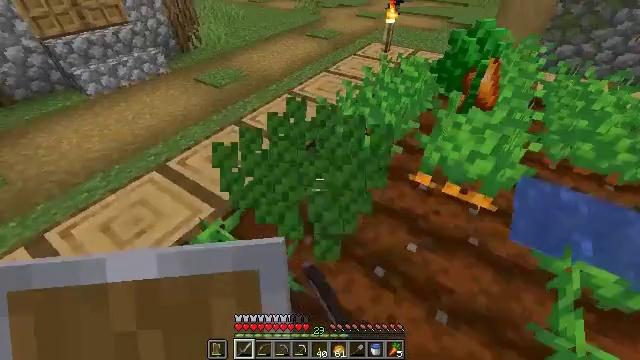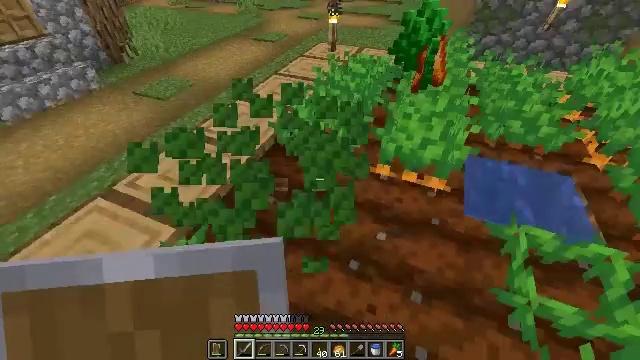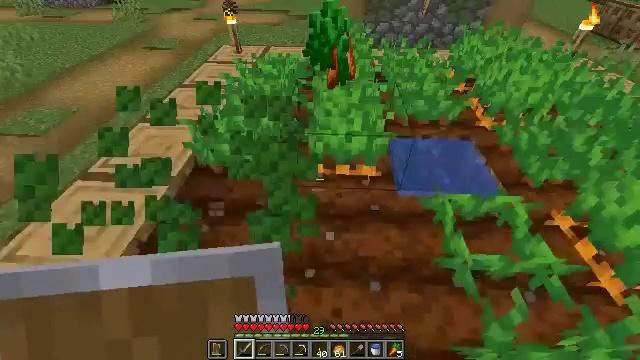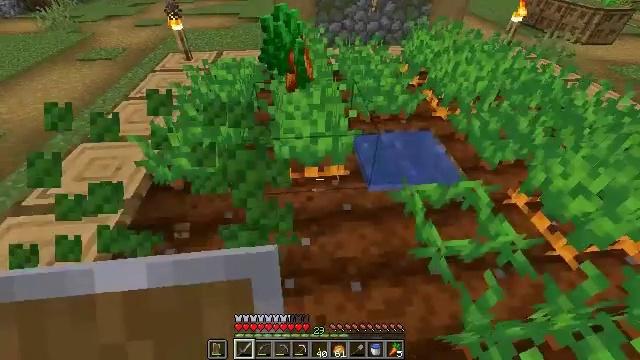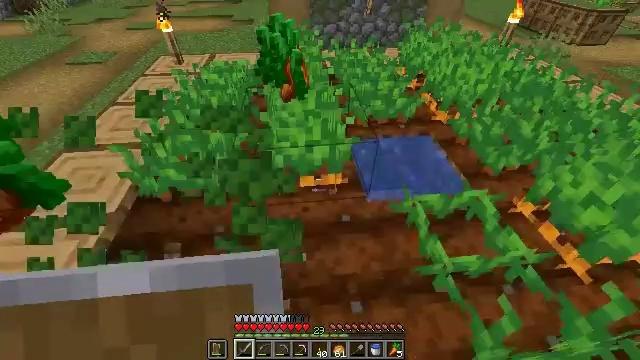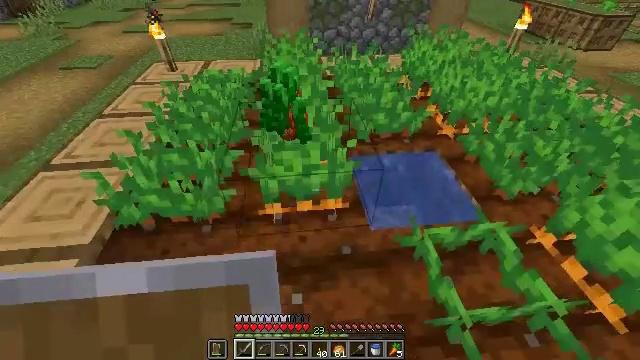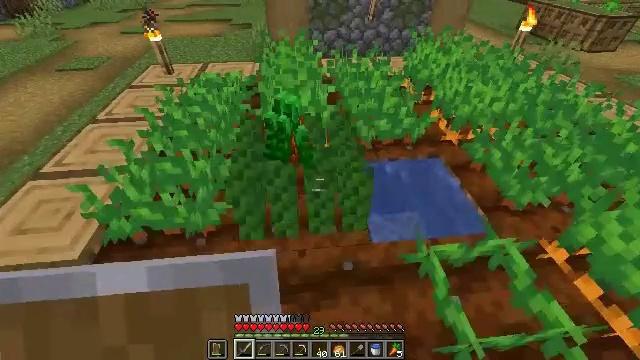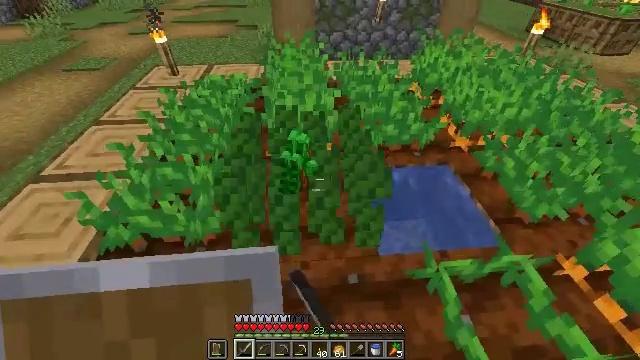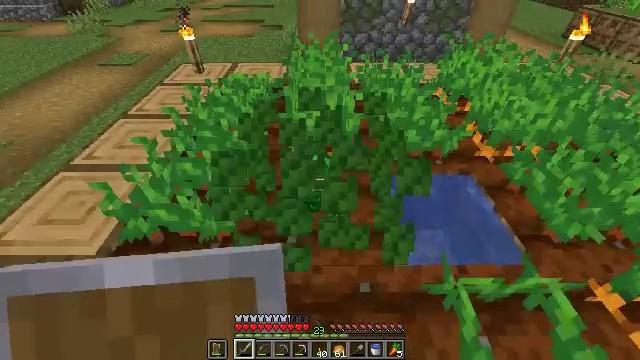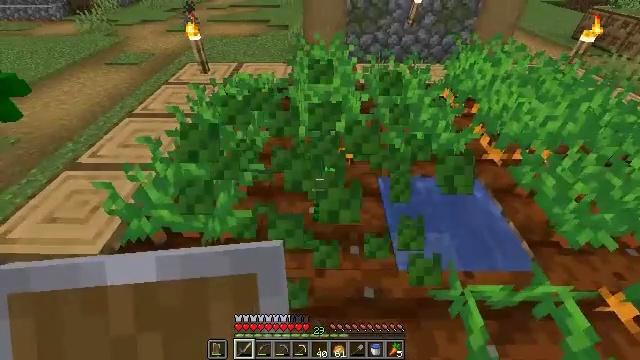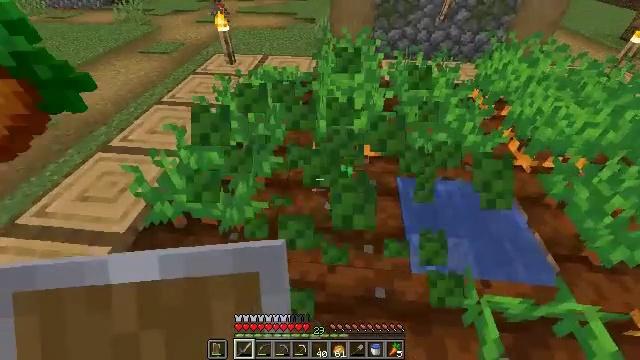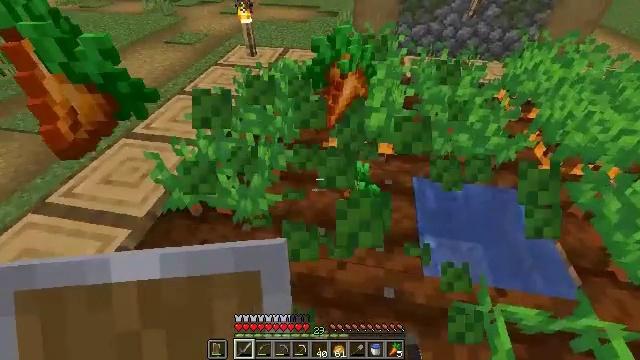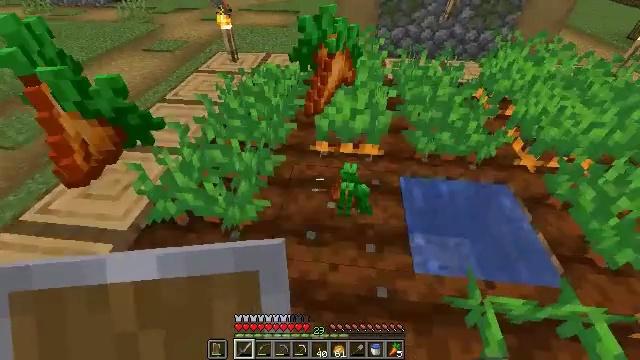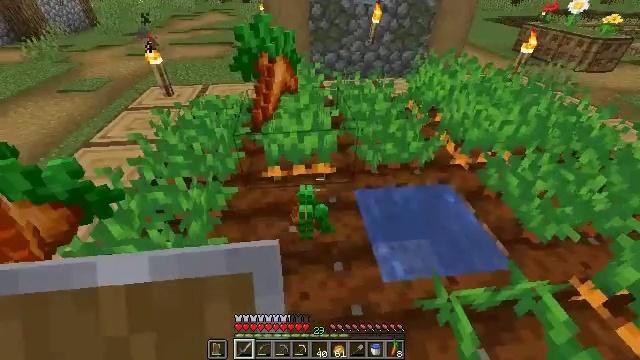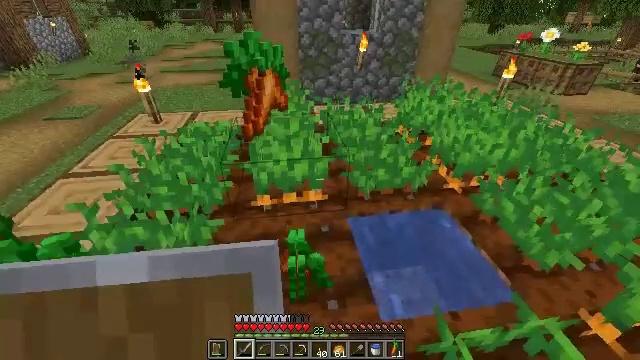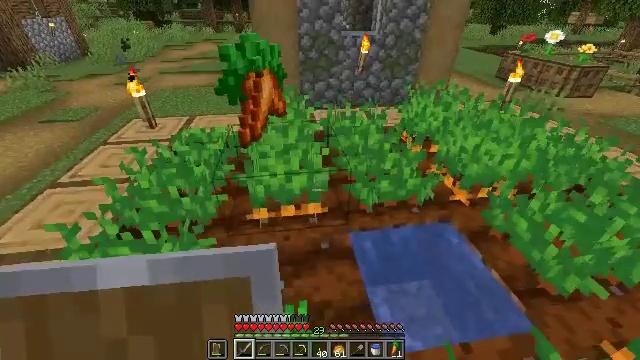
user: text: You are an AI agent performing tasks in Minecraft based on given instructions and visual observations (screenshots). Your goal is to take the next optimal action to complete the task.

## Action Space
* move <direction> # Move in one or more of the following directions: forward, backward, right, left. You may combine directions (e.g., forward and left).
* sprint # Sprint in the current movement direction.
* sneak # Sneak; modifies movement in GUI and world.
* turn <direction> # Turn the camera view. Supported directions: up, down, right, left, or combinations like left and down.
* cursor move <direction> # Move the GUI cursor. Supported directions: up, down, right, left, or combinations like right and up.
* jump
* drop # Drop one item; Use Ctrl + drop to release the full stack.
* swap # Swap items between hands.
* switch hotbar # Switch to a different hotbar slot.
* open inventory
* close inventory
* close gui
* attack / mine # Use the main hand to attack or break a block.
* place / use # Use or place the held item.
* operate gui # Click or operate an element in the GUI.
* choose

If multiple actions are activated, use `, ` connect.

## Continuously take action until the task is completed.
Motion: motion action
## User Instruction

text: Mine the fully grown carrots.
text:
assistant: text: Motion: turn right
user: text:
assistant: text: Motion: move forward, turn right
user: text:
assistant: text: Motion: move forward, turn right
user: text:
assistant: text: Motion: move forward, turn right
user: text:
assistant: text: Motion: move forward
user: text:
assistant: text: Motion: attack / mine
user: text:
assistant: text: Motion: turn left, attack / mine
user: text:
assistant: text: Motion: turn left
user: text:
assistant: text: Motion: turn left
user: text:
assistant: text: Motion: turn left and down
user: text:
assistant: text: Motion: turn left and down
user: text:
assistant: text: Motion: turn right
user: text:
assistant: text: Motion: move forward, turn right and up
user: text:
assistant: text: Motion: move forward, turn right and up
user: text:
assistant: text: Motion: move forward
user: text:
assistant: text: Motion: attack / mine
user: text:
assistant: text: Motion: turn left and down, attack / mine
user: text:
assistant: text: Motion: turn left
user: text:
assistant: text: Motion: turn left and down
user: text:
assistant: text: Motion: turn down
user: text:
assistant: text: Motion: no_op
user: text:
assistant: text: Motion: move forward
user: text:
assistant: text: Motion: move forward, turn left and up
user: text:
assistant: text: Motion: move forward
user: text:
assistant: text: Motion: move forward
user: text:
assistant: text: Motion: no_op
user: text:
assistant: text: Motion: turn up
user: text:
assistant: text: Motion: attack / mine
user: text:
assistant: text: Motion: attack / mine
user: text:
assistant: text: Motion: turn right